Question: I need help, I'm at my wits end here.
I have developed an app with durandaljs and I have been doing my testing on the browser, so far it works like a dream! Then I try to deploy the app to an android device and all hell breaks loose!
I followed the directions <URL>. So first question, what do I copy to my phonegap android www folder; the contents of build or the contents of my initial application?
The guide says the build includes a custom version of Almond so I don't need to load requirejs in my app (yay!) and I only have to change the requirejs script tag to point to main-built (which one the one in ./build/app/ or the one in ./app??).
So I use the one in my initial app, now I have just two script references in my index.html
'''
<script type="text/javascript" src="phonegap.js"></script>
<script src="./app/main-built.js"></script>
'''
Back tracking a bit, in my main.js; I kept thinking how to make sure the app didn't start until after deviceready was triggered and the dom had loaded. I saw this <URL> and I took a cue from the guys code so now my main.js before optimization looks in part like this
'''
requirejs.config({
paths: {
'text': '../lib/require/text',
'async': '../lib/require/async',
'domReady': '../lib/require/domReady',
'durandal': '../lib/durandal/js',
'plugins': '../lib/durandal/js/plugins',
'transitions': '../lib/durandal/js/transitions',
'knockout': '../lib/knockout/knockout-2.3.0',
'bootstrap': '../lib/bootstrap/js/bootstrap',
'jquery': '../lib/jquery/jquery-1.9.1',
'jpanelmenu': '../lib/jpanelMenu/jquery.jpanelmenu.min'
},
shim: {
'bootstrap': {
deps: ['jquery'],
exports: 'jQuery'
}
}
});
define(['domReady', 'durandal/system', 'durandal/app', 'durandal/viewLocator', 'scripts/dealtag'], function (domReady, system, app, viewLocator, dealtag) {
domReady(function () {
var useragent = navigator.userAgent.toLowerCase();
if (useragent.match(/android/) || useragent.match(/iphone/) || useragent.match(/ipad/) || useragent.match('ios')) {
document.addEventListener('deviceready', onDeviceReady, false);
}
else {
onDeviceReady('desktop');
}
});
function onDeviceReady(desktop) {
if (desktop !== 'desktop')
cordova.exec(null, null, 'SplashScreen', 'hide', []);
app.title = 'My App';
app.configurePlugins({
router: true,
dialog: true,
widget: true
});
app.start().then(function () {
//Replace 'viewmodels' in the moduleId with 'views' to locate the view.
//Look for partial views in a 'views' folder in the root.
viewLocator.useConvention();
....my own initialization code
});
}
});
'''
So back to after optimisation, I copy the contents of build + my css folder which wasn't included in the optimisation to the www folder, run phonegap local build android; then I deploy this to my android device. The first page of the app (registration page) loads ok and in logcat I can see a lot of the same stuff that I could see in the browser console including some of my own console.log check points. However, when I click on a link to go to any other page, all I see is a white screen on my device and the following in never ending errors in logcat

Does anyone have any idea what I am doing wrong coz loads of people seem to be developing for android using durandaljs. Thanks in advance for any help you can give.
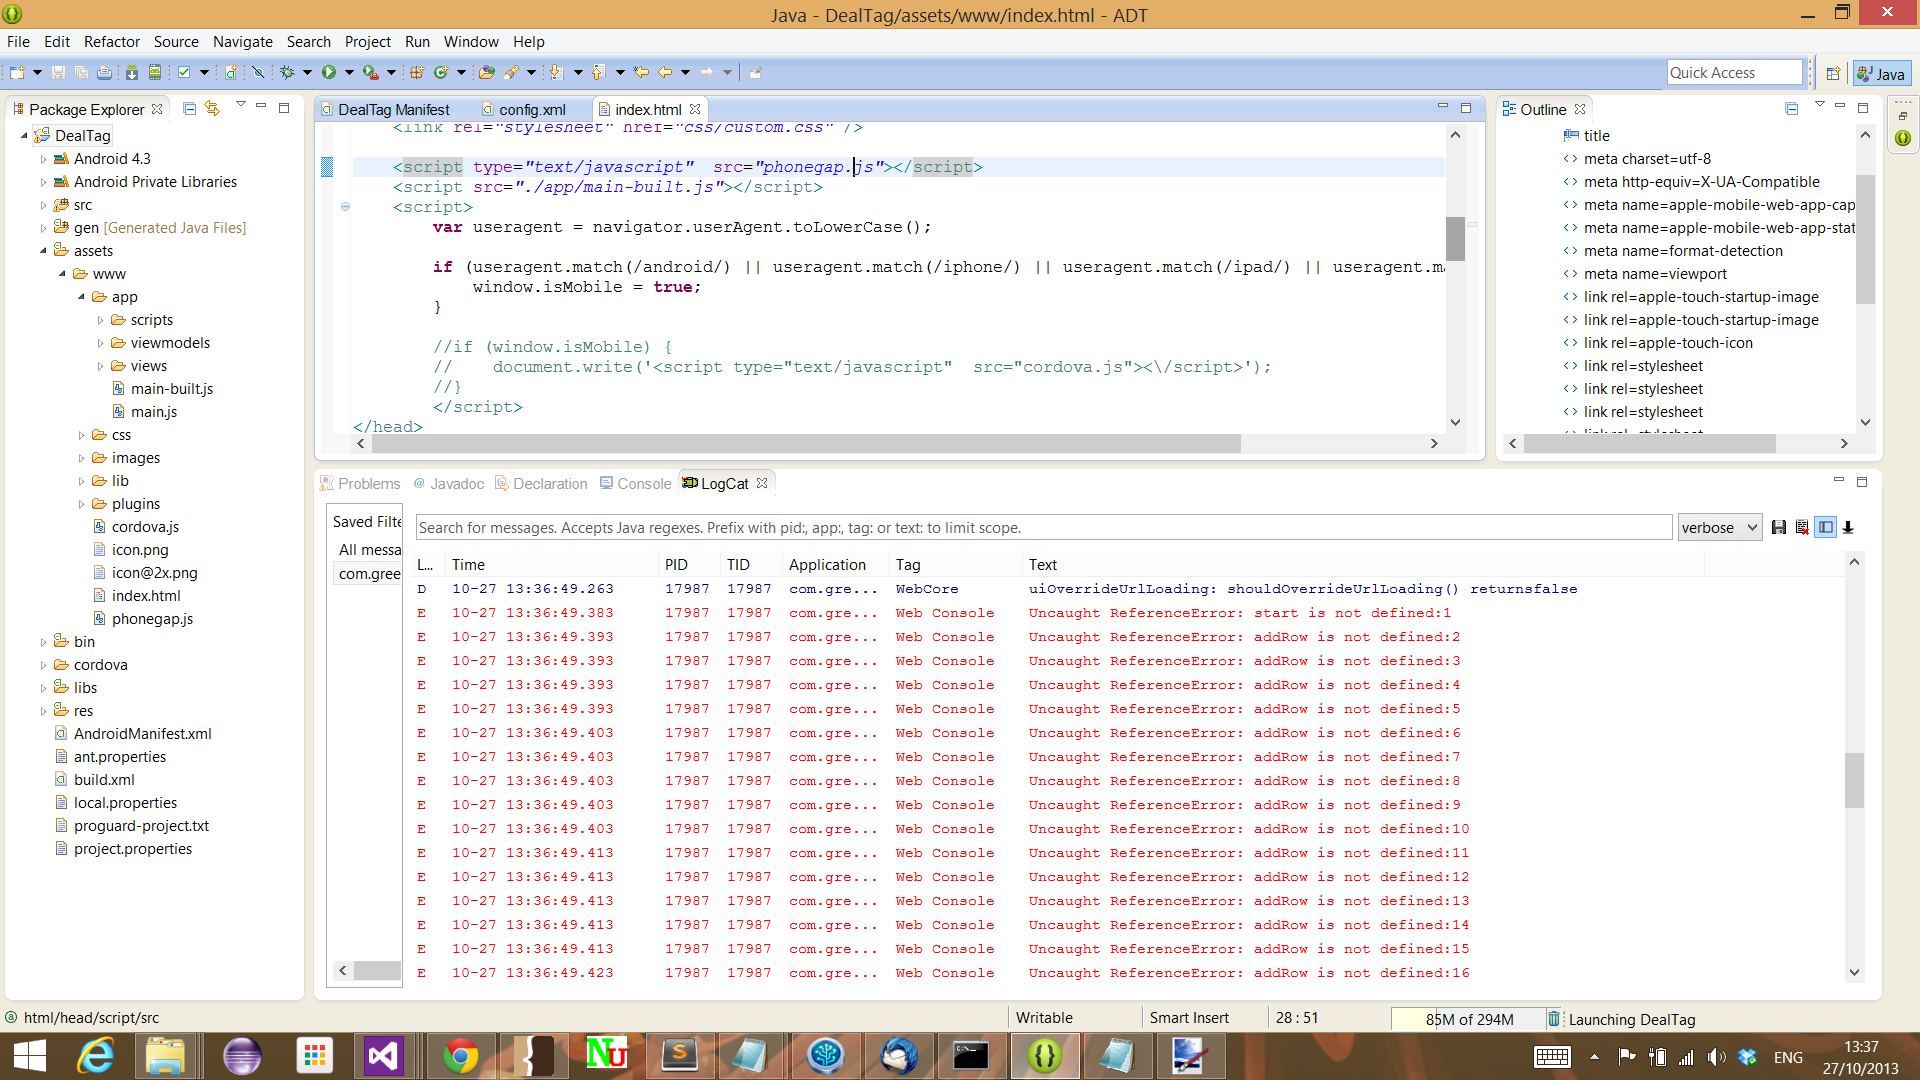
Answer: I figured out what the cause of the "confusion" is. If you have been doing your routing with Sammyjs before migrating to durandaljs, you may also come into this confusion. With sammyjs, having a route in the href attribute of your view acts like a link and automatically navigates you to the corresponding route. Something like this
'''
<a href="#mypage">My Page</a>
'''
or with a ko binding
'''
<a data-bind="attr: {href: '#mypage/' + id}"></a>
'''
This makes durandaljs go berserk! In durandal create a function in you view model like this
'''
define(['plugins/router', 'knockout'], function (router, ko) {
var myviewmodel= function () {
this.list= ko.observableArray();
}
....
myviewmodel.prototype.showItem = function (item) {
router.navigate('mypage/' + item.id);
}
return myviewmodel;
});
'''
and then in your view you can have
'''
<a data-bind="click: $parent.showDeals"> <!-- if within a list context -->
'''
or
'''
<a data-bind="click: showDeals">
'''
I hope this saves someone the needless grief I had to go through for hours unend trying to figure out what the problem was.